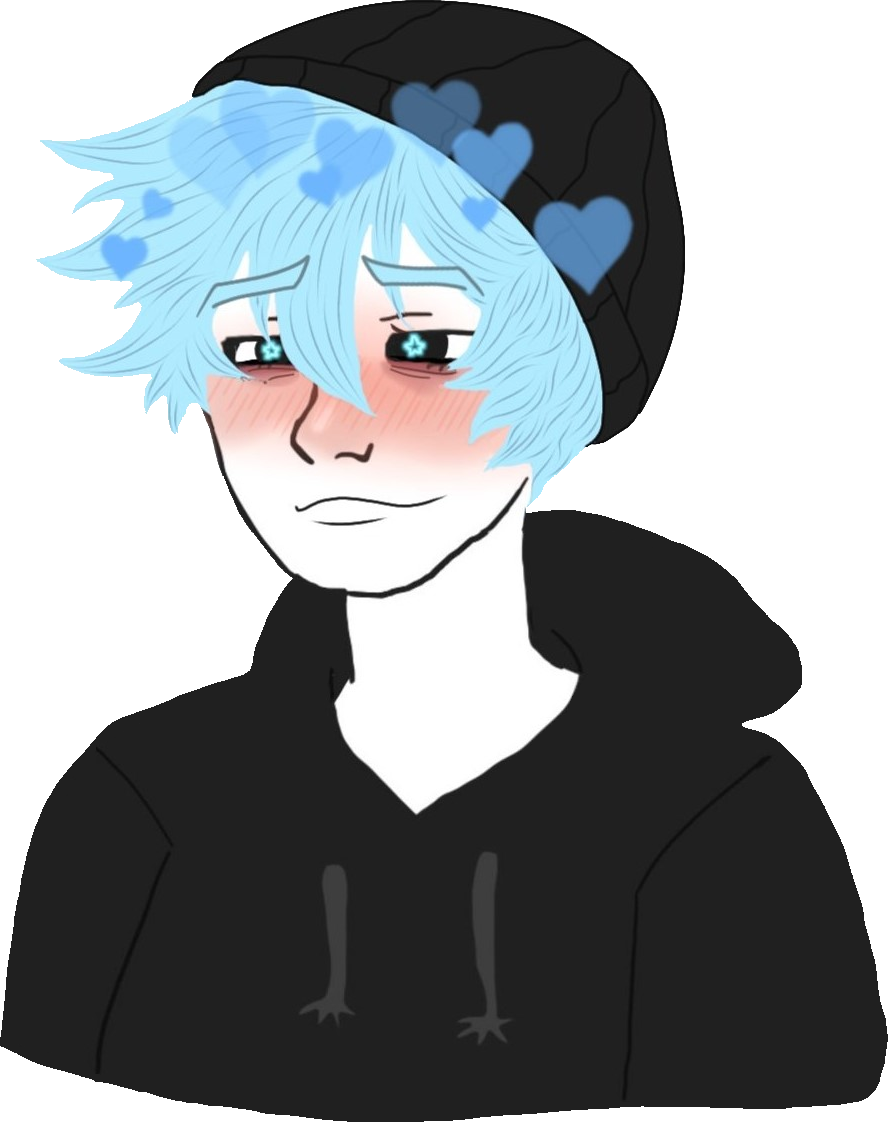
Label: 5_Twinkjak